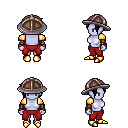
a pixel art fantasy rpg character, female body template, dark elf, purple skin, gold arm armor, red pants, black pixie cut hairstyle, chain helm, cloth bracers, gold boots, four views (front, back, left, right), 2x2 character sprite sheet, small pixel art, hard edges, no anti-aliasing